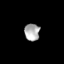
Tissue: skin
Cell type: Others
Senescence score: 0.6938
Nuclear area (px): 256
Mean DAPI intensity: 172.703